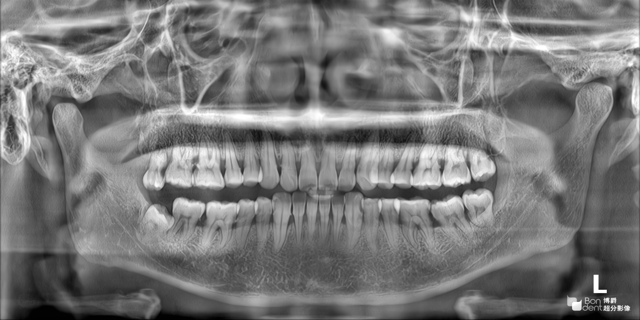
adult